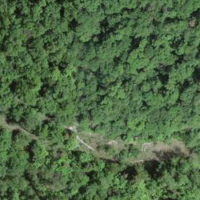
EUNIS habitat code: 44
Species observed at this site:
Ophrys apifera